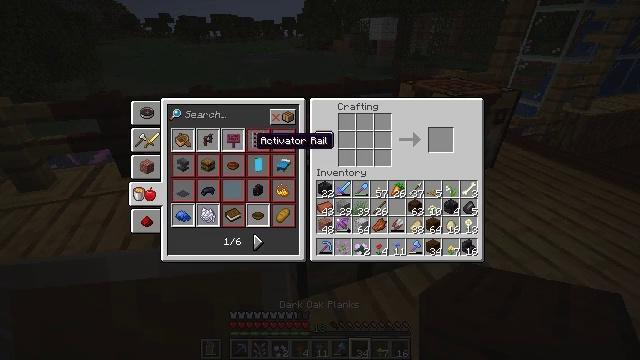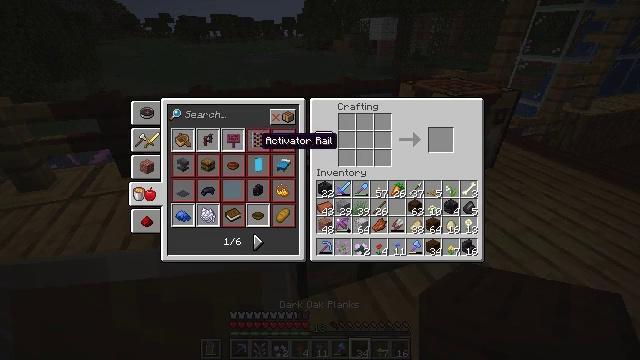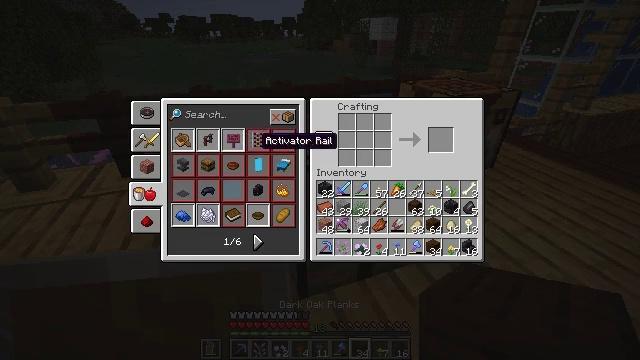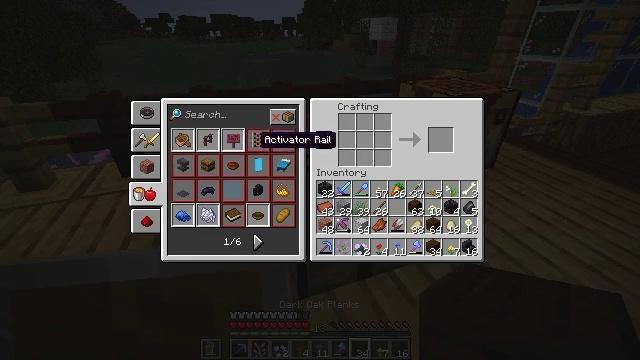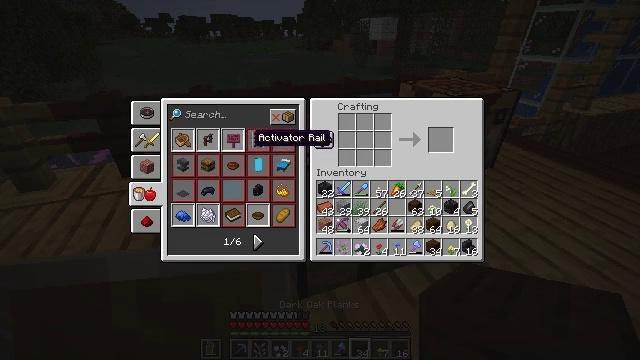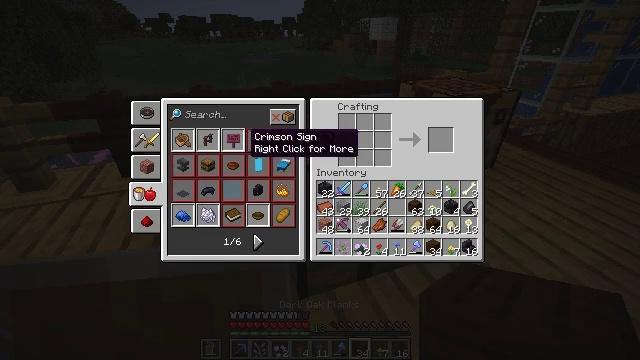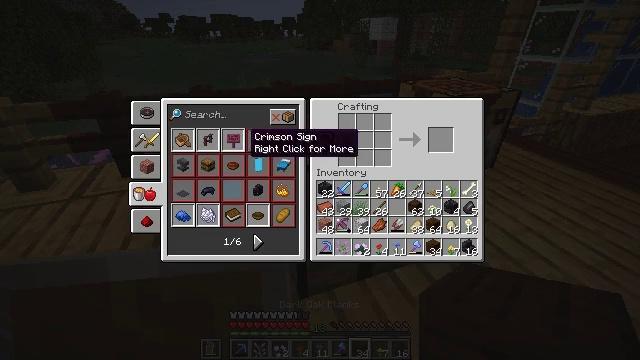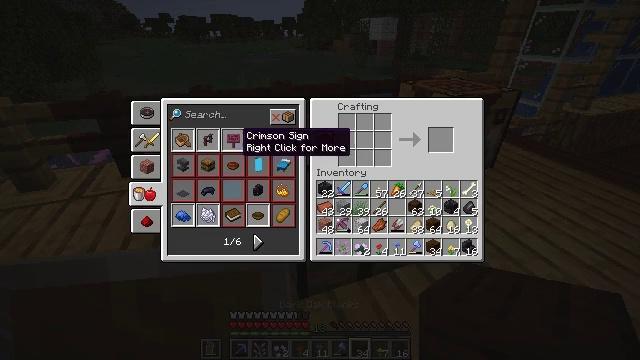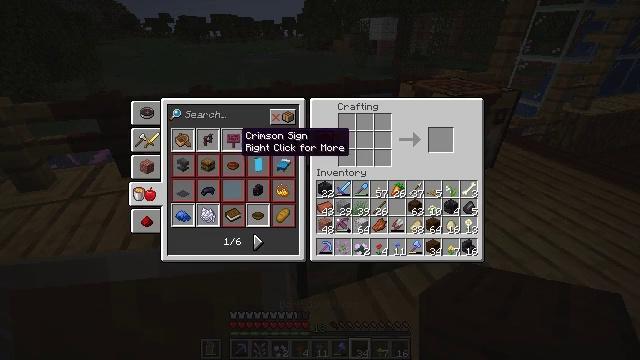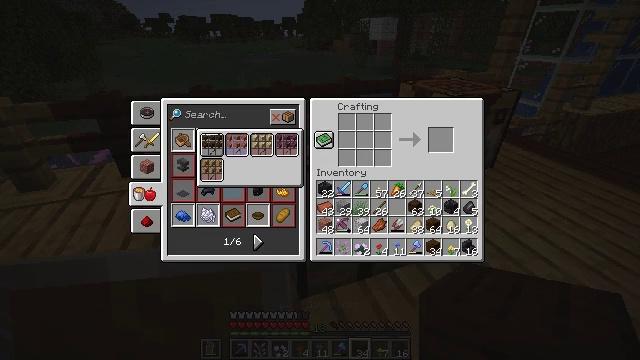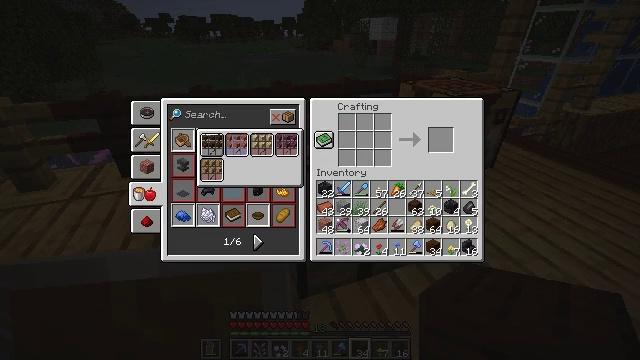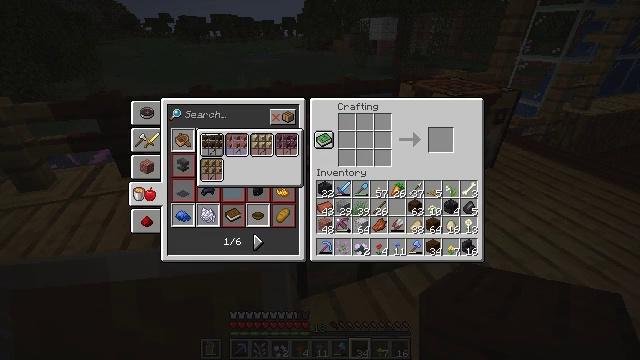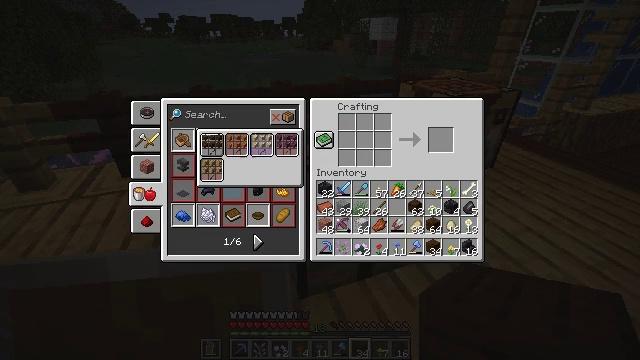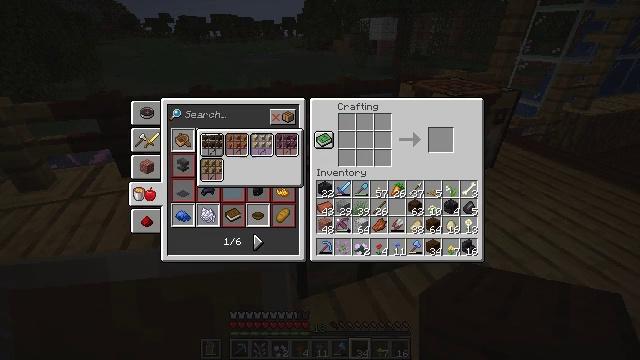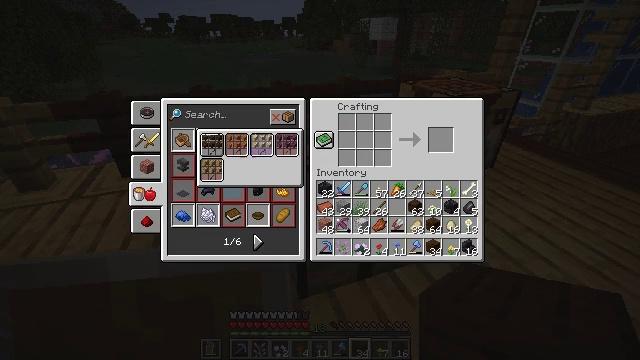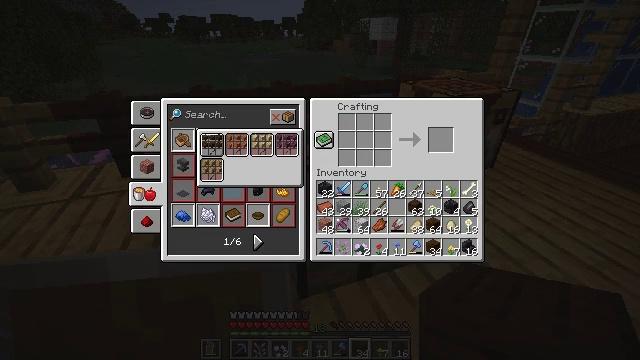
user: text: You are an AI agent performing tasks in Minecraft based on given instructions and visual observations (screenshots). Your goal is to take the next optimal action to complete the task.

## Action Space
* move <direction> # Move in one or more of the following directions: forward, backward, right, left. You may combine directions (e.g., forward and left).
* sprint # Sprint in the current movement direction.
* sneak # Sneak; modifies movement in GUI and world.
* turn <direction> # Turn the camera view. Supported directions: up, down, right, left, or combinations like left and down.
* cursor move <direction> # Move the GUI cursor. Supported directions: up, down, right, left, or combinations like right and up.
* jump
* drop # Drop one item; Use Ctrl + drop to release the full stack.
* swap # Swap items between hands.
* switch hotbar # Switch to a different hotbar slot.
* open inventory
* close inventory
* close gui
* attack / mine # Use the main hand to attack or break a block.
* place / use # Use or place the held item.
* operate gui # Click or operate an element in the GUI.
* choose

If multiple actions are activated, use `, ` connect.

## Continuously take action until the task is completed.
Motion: motion action
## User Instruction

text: Craft a dark oak sign.
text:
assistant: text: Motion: no_op
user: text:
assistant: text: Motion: no_op
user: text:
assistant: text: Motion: no_op
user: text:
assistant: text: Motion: no_op
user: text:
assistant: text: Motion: no_op
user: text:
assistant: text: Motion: no_op
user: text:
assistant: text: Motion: cursor move left
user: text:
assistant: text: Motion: no_op
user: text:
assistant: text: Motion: choose
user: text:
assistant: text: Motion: choose
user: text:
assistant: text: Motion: no_op
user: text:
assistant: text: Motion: cursor move right
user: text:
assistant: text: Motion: no_op
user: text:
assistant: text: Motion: no_op
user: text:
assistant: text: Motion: cursor move left
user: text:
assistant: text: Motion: cursor move left
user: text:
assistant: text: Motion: no_op
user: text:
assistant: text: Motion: no_op
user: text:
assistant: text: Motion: no_op
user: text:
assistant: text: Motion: operate gui
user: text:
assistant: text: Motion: operate gui
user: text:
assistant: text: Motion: operate gui
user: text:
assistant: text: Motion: no_op
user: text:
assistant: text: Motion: operate gui
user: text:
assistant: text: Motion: operate gui
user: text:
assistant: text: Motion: operate gui
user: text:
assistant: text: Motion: operate gui
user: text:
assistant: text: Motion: operate gui
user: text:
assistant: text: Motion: operate gui
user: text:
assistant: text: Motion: operate gui